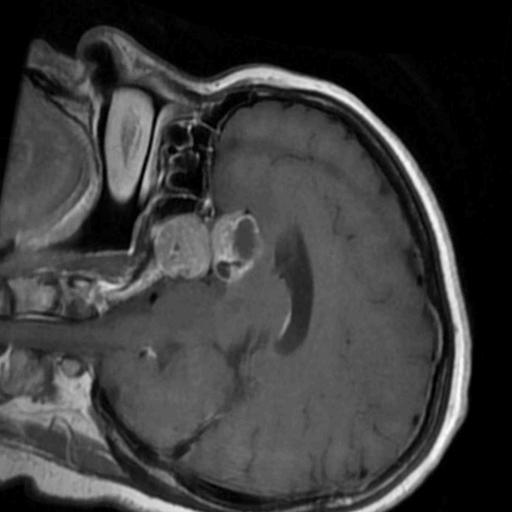
Label: brain_tumor